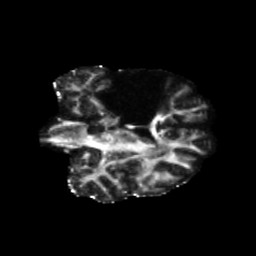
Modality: FA
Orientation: coronal
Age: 46
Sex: female
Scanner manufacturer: siemens
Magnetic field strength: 3 T
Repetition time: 5.47 s
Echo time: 0.0854 s